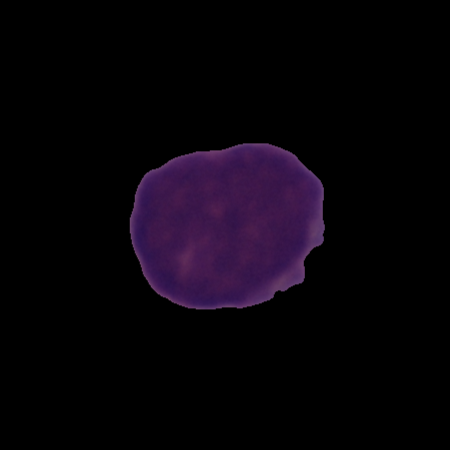
Label: cancer